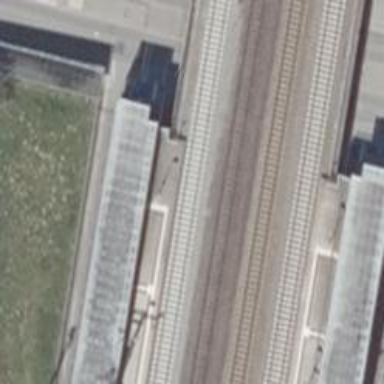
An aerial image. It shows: Bridge over electrified railway with contact lines.